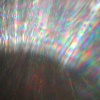
Label: sunburn